Interaction volume radius: 5 \u00c5
Interaction volume height: 15 \u00c5
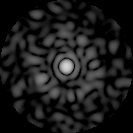
Disorder parameter: 0.7821